Aerial crown-view tile of a tropical tree (Barro Colorado Island, Panama), acquired 20250414:
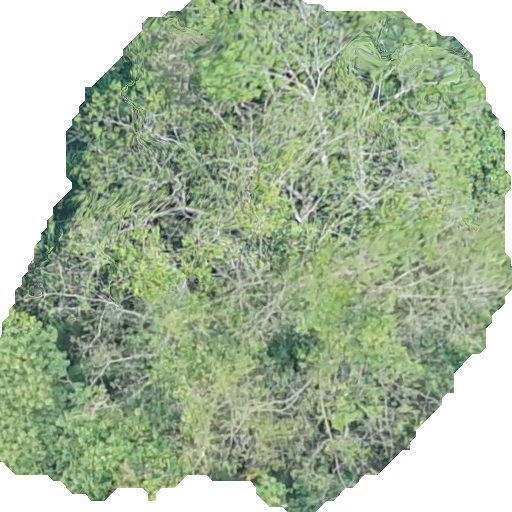
Species: Andira inermis
GBIF accepted scientific name: Andira inermis
Crown area: 303.71 m²